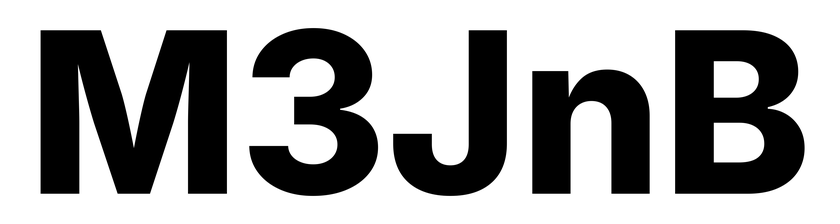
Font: Inter_ExtraBold